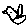
Label: bird